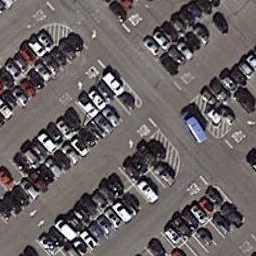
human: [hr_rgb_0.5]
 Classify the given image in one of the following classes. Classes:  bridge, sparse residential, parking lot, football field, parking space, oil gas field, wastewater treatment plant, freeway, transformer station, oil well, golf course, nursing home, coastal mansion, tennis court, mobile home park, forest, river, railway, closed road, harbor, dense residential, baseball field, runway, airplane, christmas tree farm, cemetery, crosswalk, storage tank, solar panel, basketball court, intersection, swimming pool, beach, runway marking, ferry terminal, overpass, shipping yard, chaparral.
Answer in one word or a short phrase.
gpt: parking lot